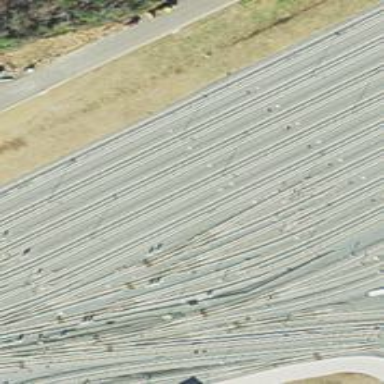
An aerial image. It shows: Electrified rail passing through service yard.